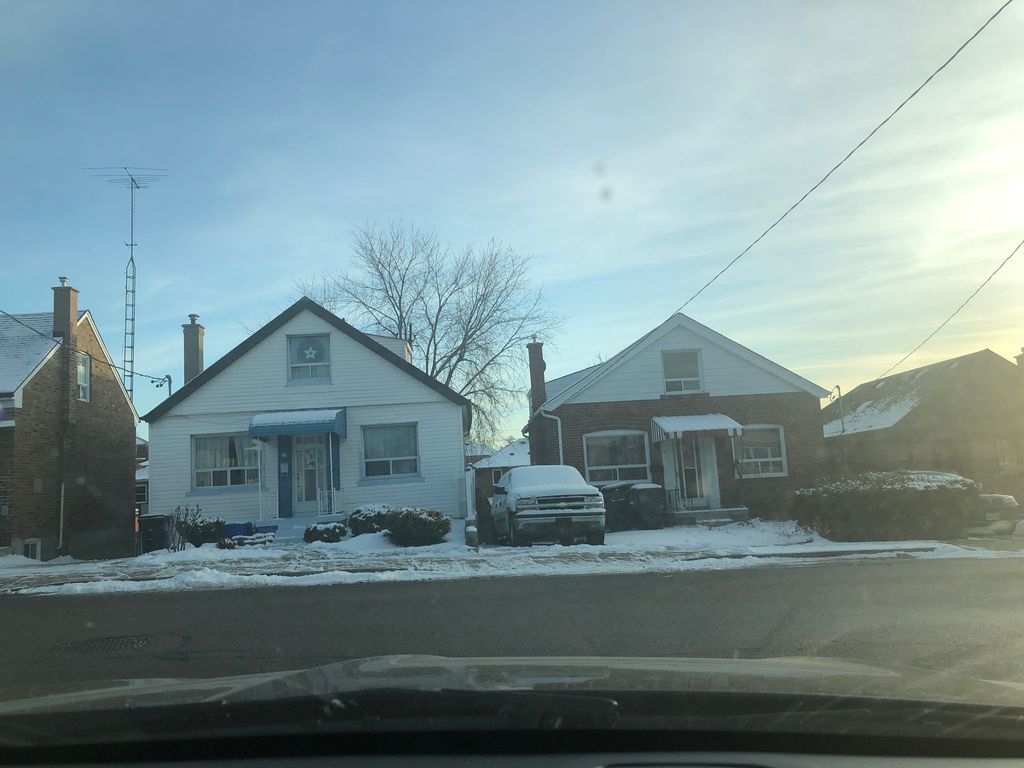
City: toronto